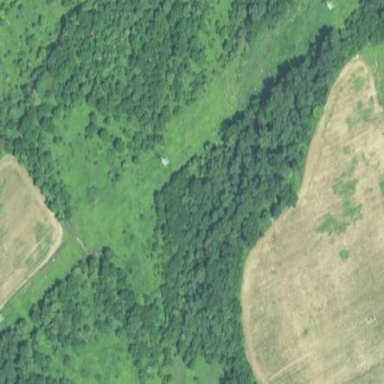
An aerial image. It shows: Beautiful woodland area.